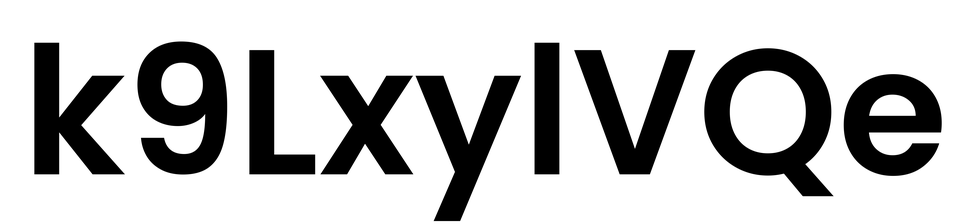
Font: Poppins-SemiBold